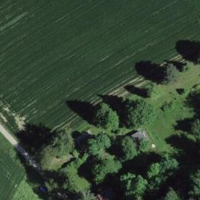
EUNIS habitat code: 25
Species observed at this site:
Circaea lutetiana